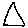
Label: triangle